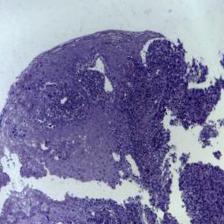
Diagnosis: OSCC